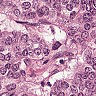
Metastatic tissue present: yes